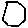
Label: hexagon